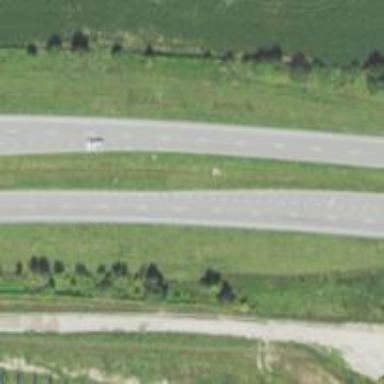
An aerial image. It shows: This image shows trunk highway that functions as expressway.